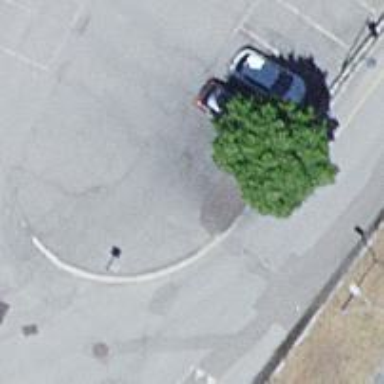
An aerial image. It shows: Charging station.